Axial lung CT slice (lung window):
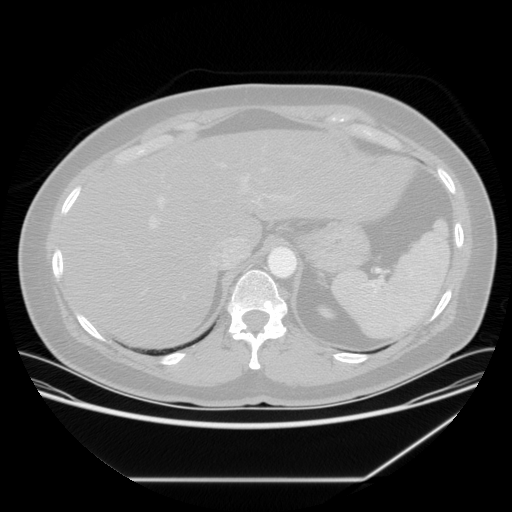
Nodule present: no